Question: i want to ask something about ListBox in Windows Phone
how to split 1 row listbox into 2 column?
i want to show item like this image:

the list is contain news from RSS
Thanks
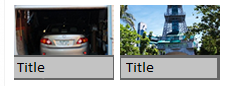
Answer: You can use the <URL> to accomplish that kind of layout.